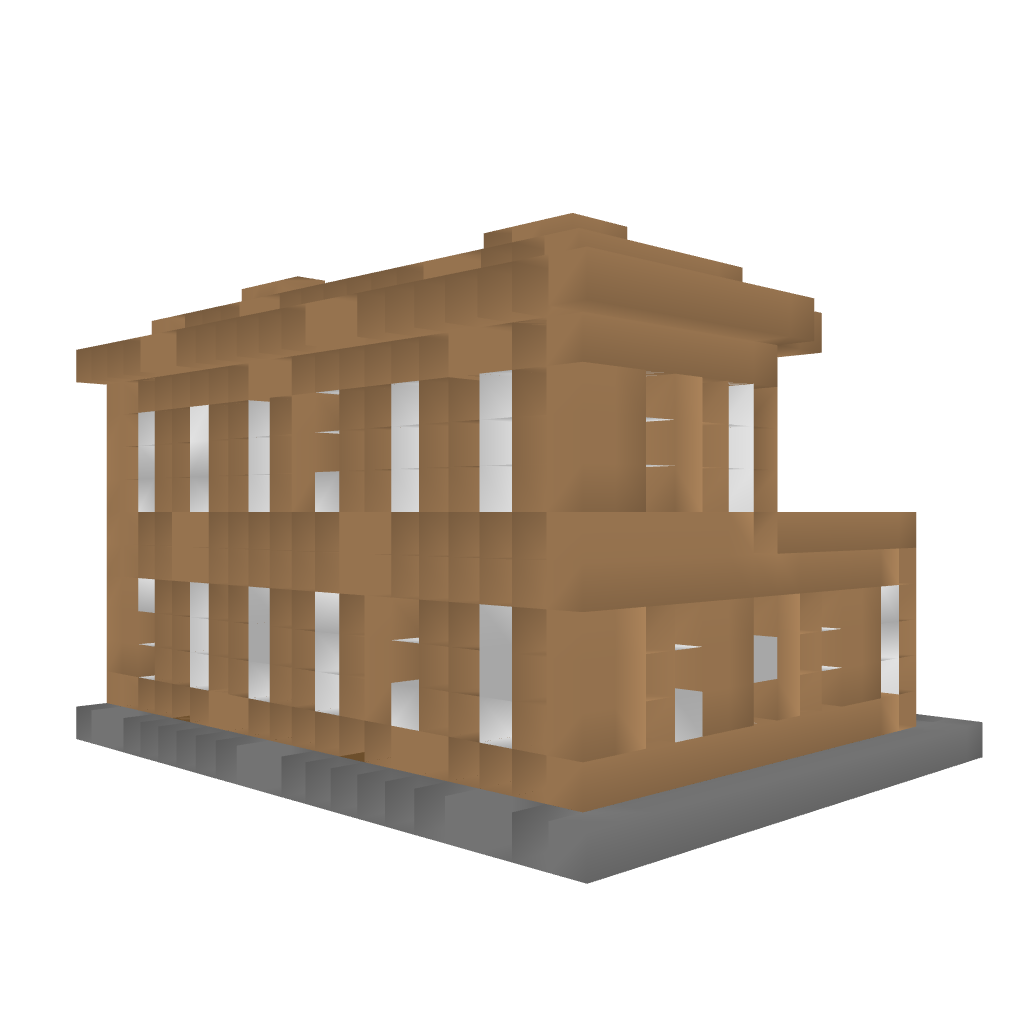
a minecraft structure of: House #6 good quality